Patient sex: F
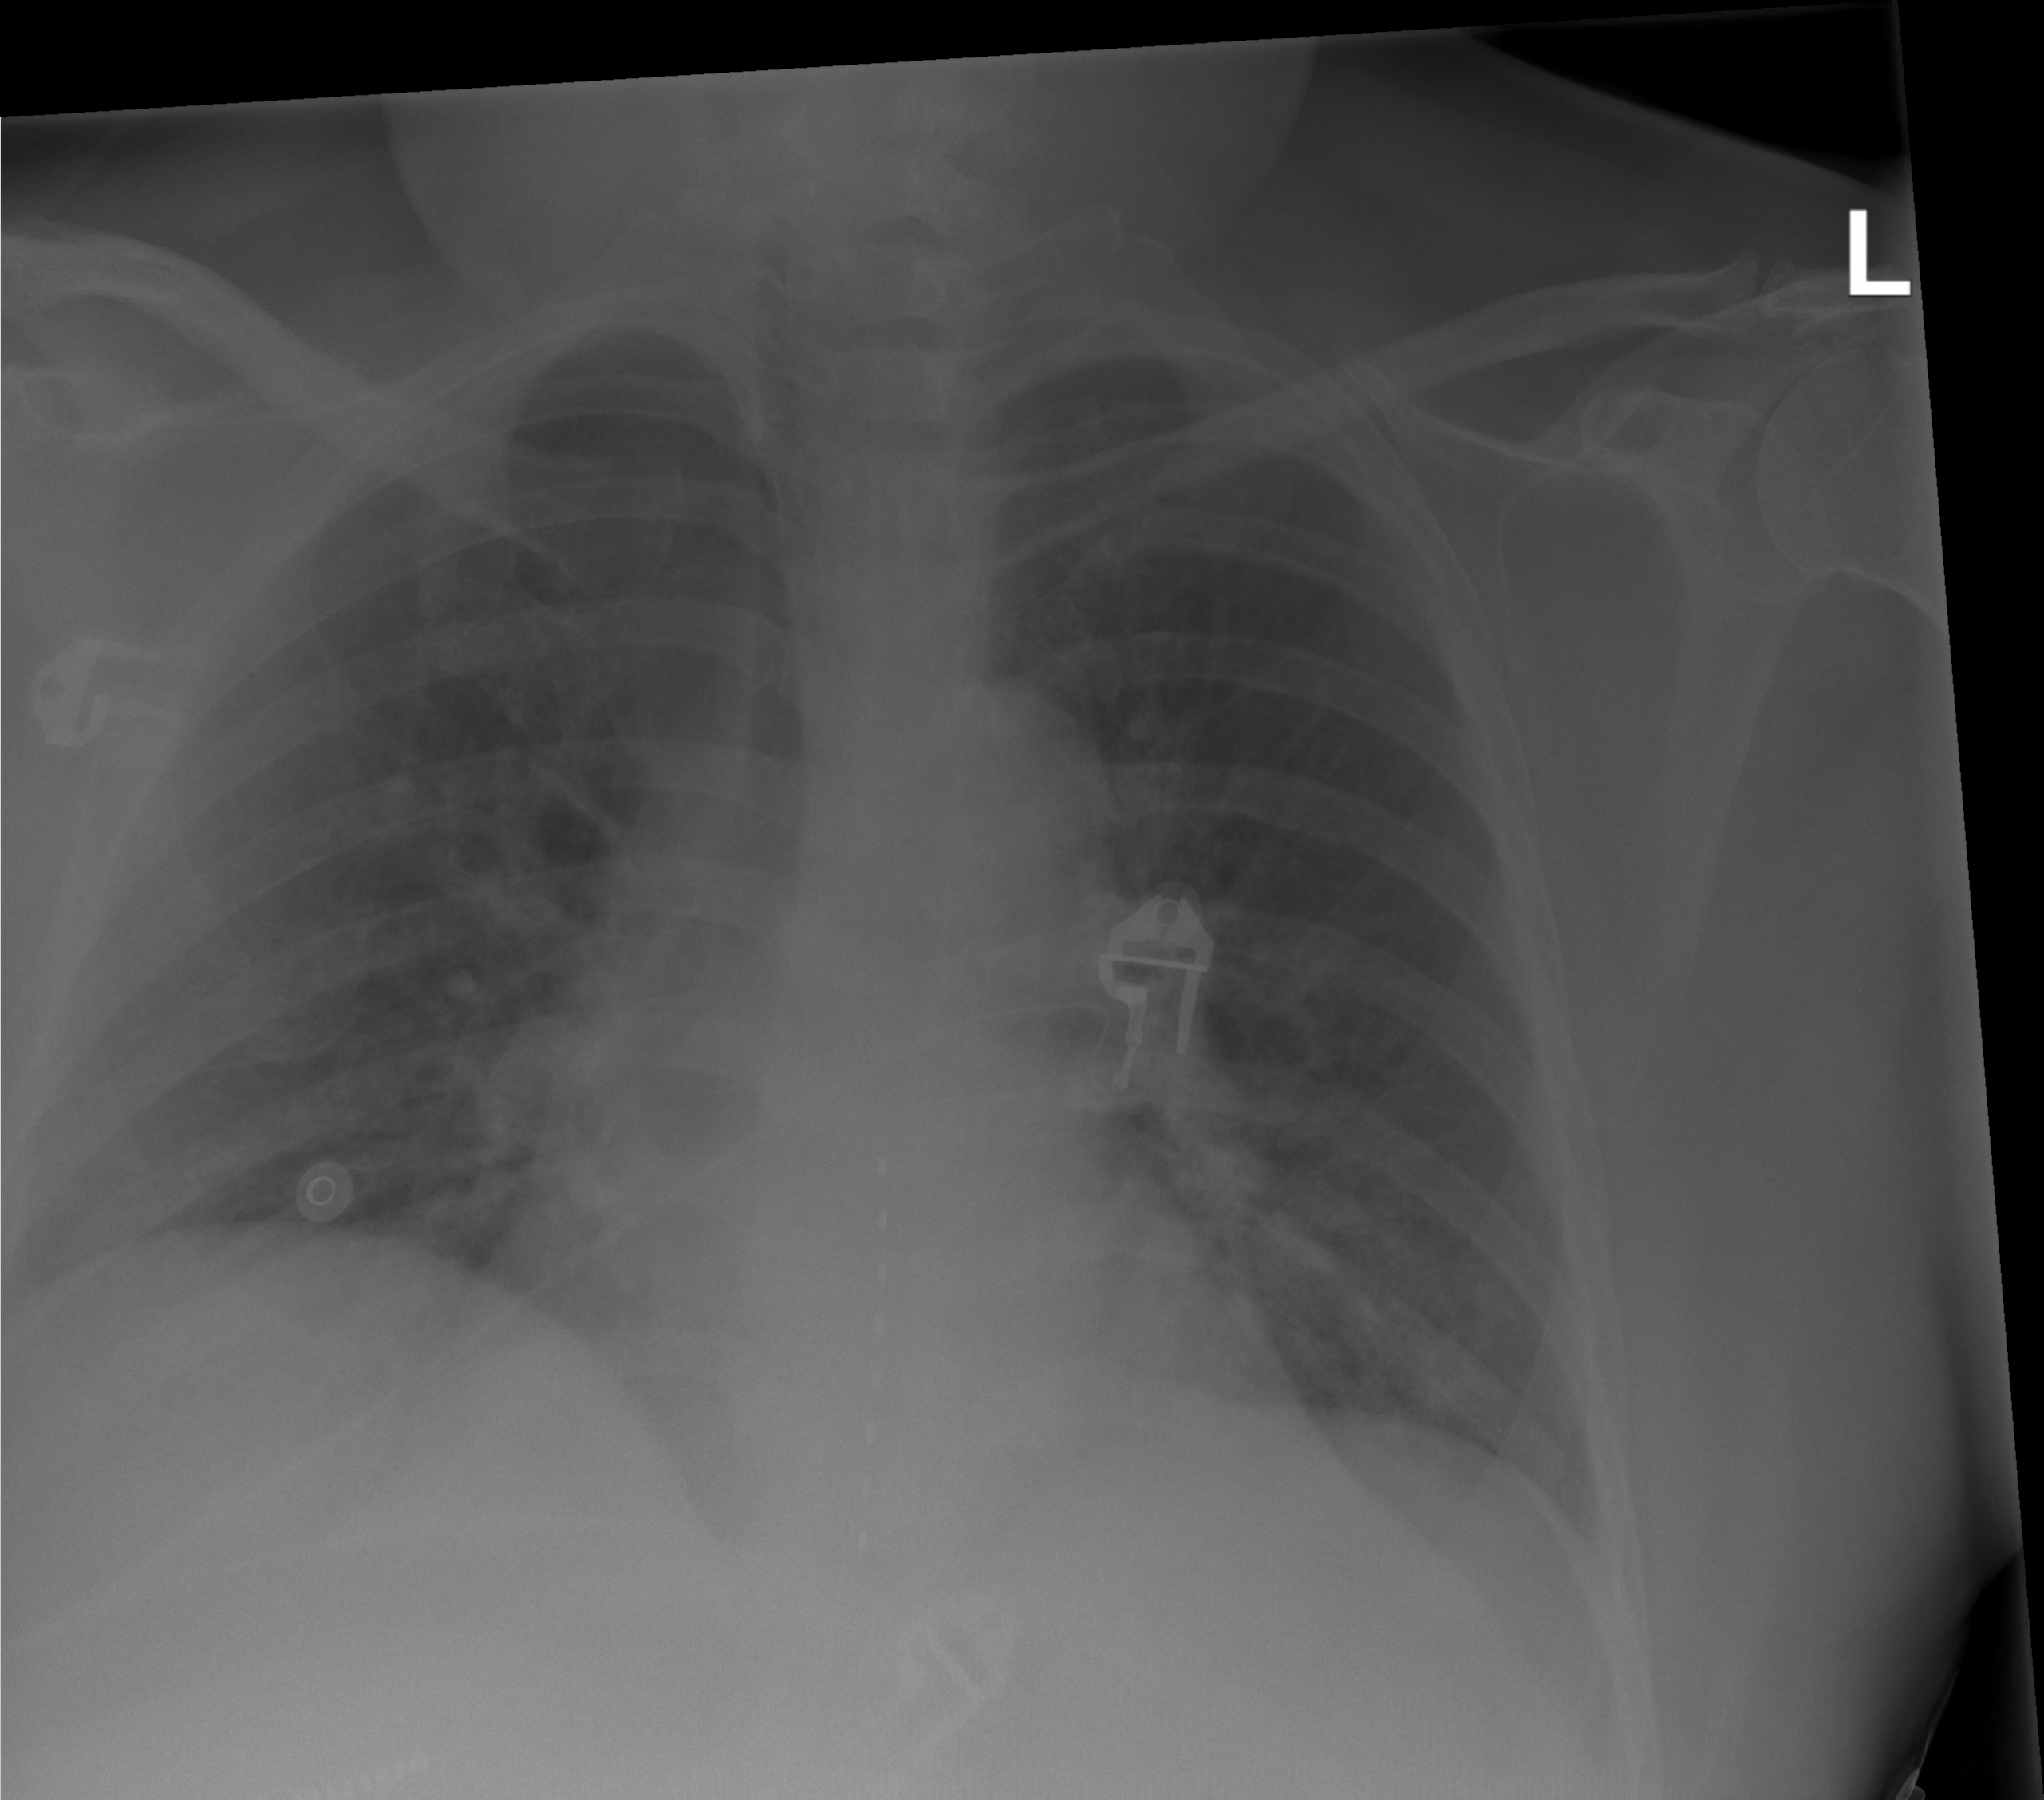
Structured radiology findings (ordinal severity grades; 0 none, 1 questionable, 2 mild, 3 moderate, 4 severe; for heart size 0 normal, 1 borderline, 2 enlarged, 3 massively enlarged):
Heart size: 0
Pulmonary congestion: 0
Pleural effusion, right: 0
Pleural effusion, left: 0
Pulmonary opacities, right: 1
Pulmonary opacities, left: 2
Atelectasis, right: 0
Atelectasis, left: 0